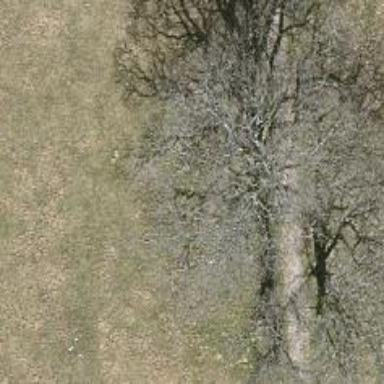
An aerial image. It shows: Single tag "natural: tree."